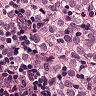
Metastatic tissue present: yes